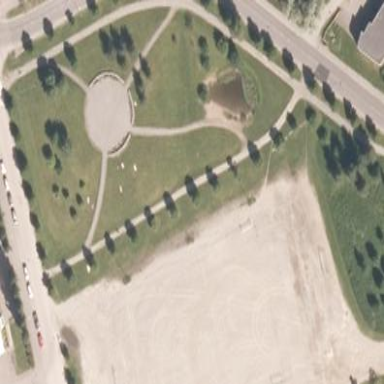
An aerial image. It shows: Park.